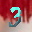
Label: 3